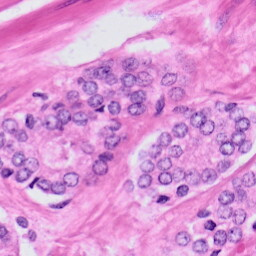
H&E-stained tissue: Prostate